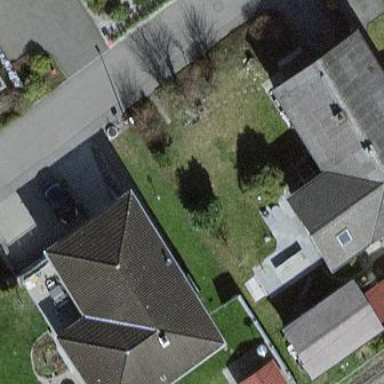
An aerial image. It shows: Simple and straightforward house.